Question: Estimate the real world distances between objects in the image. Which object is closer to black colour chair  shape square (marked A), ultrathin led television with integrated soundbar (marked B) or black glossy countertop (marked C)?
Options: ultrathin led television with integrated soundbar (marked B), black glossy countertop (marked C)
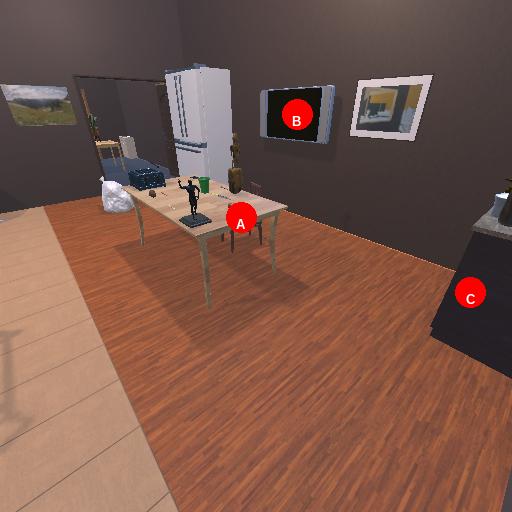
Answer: ultrathin led television with integrated soundbar (marked B)